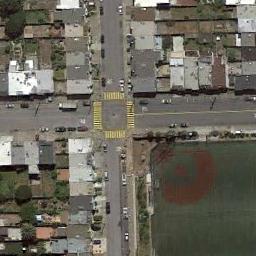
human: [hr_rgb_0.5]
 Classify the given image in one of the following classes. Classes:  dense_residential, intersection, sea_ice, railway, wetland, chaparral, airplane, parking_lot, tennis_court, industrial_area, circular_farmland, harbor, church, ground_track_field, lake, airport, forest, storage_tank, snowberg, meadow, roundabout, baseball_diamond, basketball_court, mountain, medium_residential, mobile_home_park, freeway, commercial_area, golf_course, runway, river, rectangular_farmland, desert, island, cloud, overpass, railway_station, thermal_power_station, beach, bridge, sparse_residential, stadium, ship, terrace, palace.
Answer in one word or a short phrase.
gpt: intersection